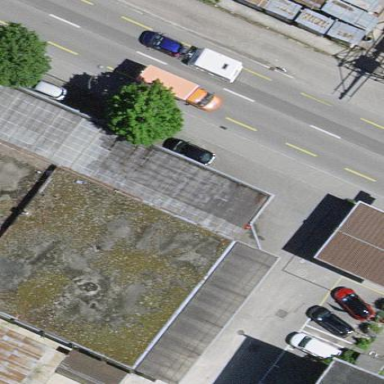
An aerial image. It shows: Garage shop for cars.